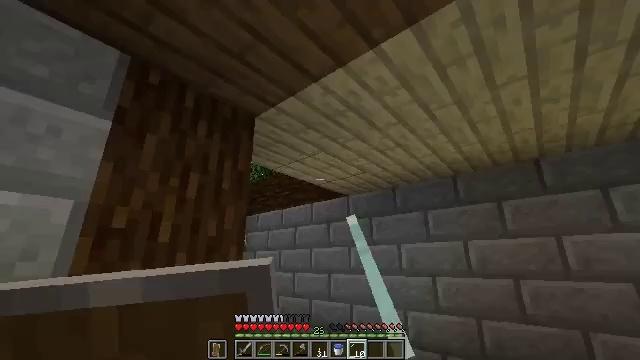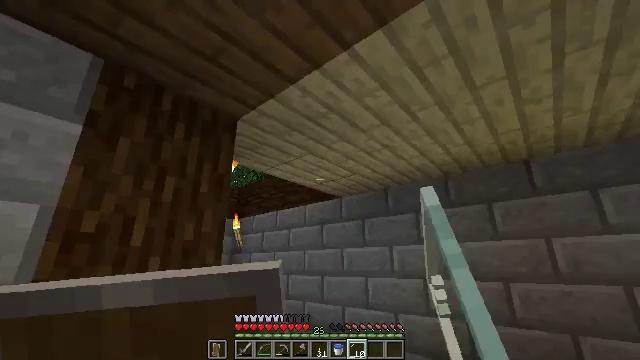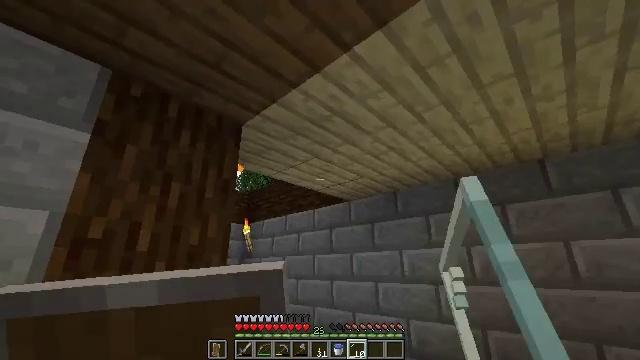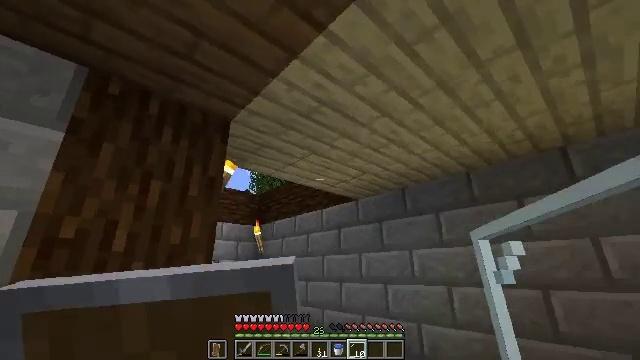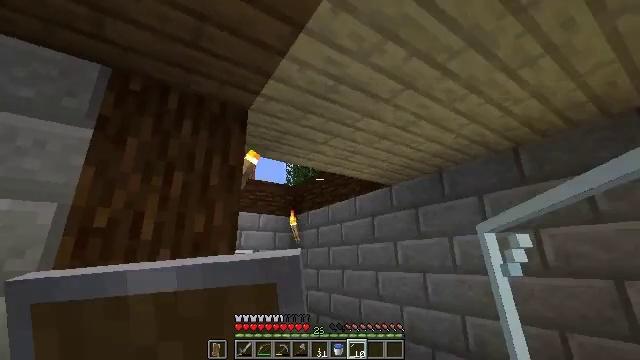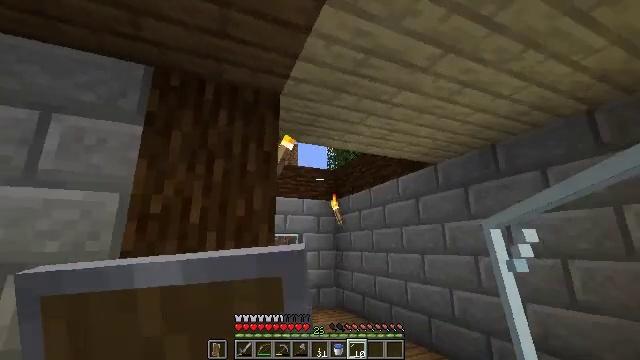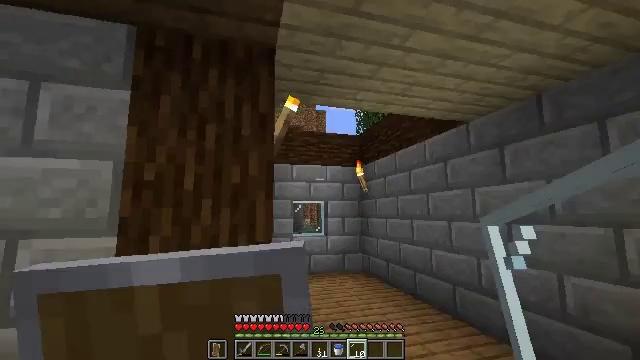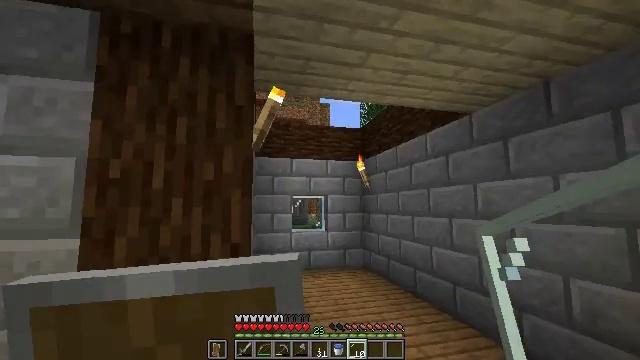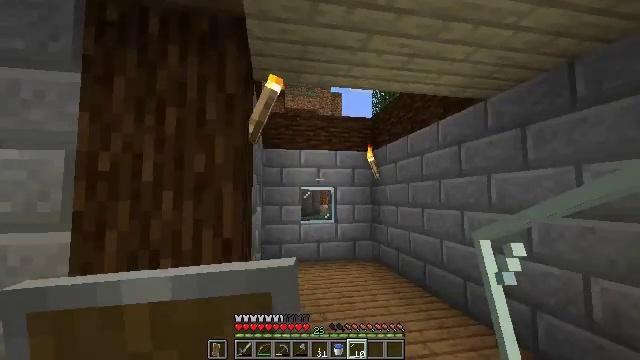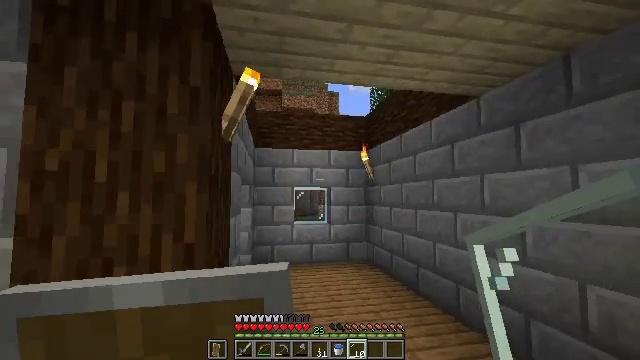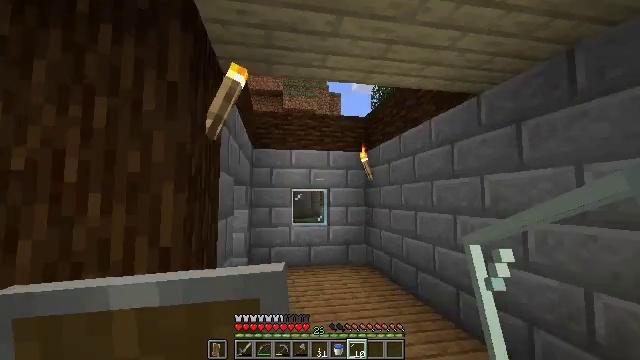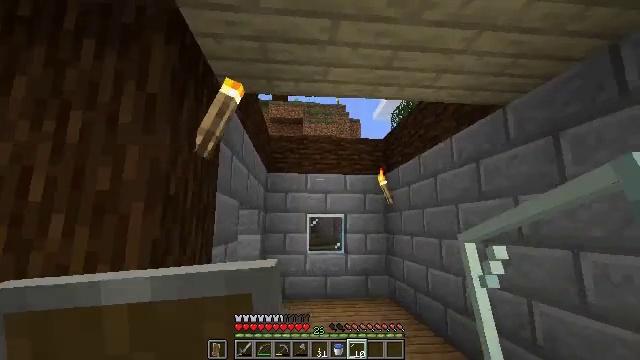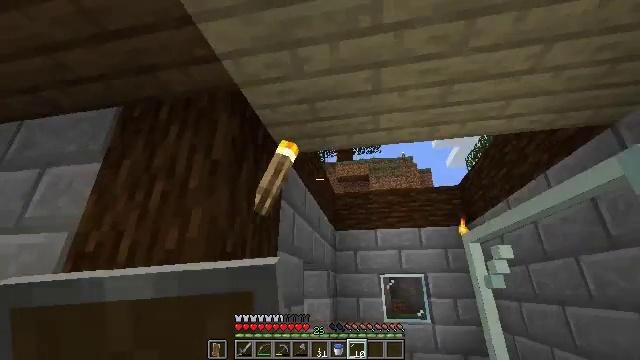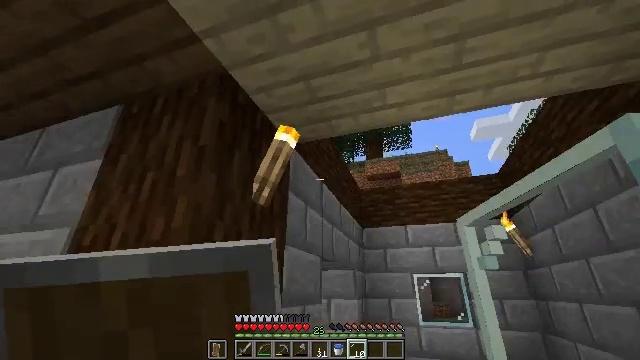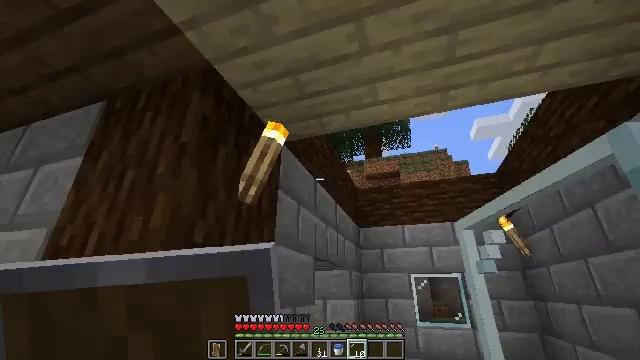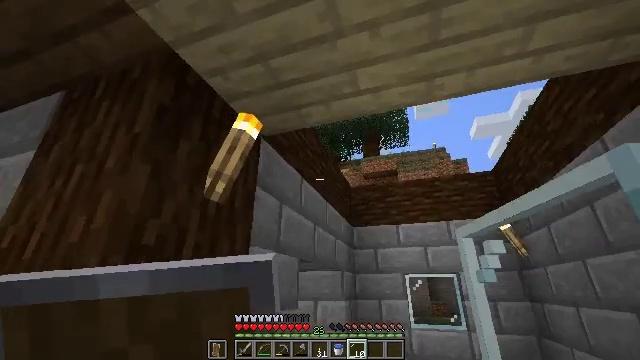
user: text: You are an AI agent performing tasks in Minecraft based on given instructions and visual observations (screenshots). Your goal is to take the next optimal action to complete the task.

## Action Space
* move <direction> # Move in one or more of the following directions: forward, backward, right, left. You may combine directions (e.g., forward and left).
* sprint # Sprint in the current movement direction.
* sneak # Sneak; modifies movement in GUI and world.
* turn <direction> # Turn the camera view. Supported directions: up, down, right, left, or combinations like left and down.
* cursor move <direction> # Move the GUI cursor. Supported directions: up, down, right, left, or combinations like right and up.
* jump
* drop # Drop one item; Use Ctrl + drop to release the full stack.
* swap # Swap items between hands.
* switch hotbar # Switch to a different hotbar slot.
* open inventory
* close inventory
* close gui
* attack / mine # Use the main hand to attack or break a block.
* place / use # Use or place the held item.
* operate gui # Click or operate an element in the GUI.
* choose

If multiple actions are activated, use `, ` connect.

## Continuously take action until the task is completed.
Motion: motion action
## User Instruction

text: Mine stone bricks from a structure.
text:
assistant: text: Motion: move right
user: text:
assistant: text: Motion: move forward and move right, turn left
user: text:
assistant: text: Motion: move forward and move right, turn left
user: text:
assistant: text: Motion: move forward and move right, turn left and down
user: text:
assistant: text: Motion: move forward and move right, turn left and down
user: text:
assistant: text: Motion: move forward and move right, turn left and down
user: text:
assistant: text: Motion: move forward and move right, turn left and down
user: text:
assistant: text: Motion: move forward and move right, turn left and down
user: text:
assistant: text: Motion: move forward and move right
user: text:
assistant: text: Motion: move forward
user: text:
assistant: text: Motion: move forward and move right, turn left and up
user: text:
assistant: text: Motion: move forward and move right, turn left and up
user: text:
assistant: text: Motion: move forward and move right, turn left
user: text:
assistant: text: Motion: move forward and move right
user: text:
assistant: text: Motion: move forward and move right
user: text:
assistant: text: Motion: move forward and move right
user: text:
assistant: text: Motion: move forward and move right
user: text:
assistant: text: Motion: move forward and move right, turn left
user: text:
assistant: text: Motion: move forward and move right, turn left and down
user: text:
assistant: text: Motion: move forward and move right
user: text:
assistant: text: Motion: move forward and move right, turn left and up
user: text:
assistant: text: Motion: move forward and move right, turn left
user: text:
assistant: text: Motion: move right, turn left and up
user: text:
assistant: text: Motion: move right, turn left and up
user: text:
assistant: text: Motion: move right, turn left and up
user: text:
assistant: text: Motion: move right, turn left, jump
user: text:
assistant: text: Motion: move right, turn left, jump
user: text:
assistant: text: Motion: move right, turn left and down, jump
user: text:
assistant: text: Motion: move back and move right, turn left and down, jump
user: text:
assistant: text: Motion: move back and move right, turn left and down, jump